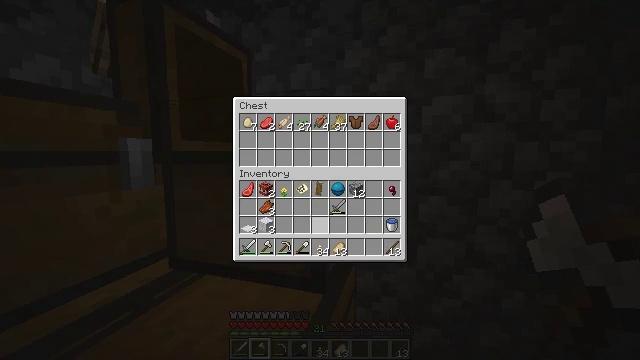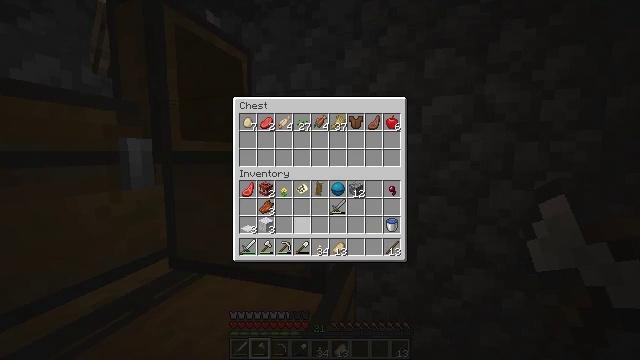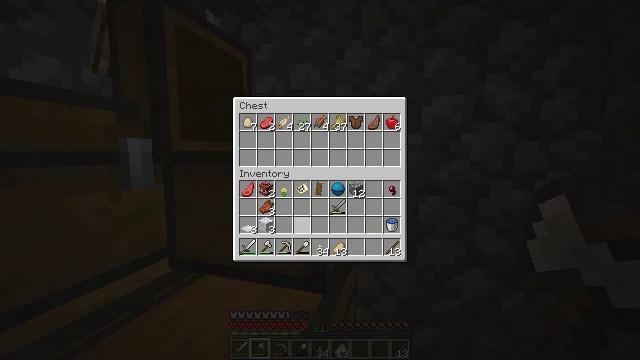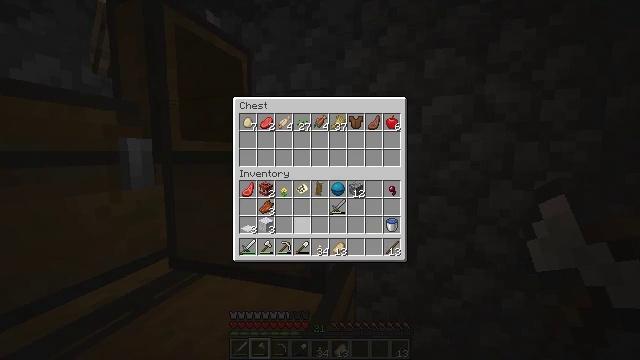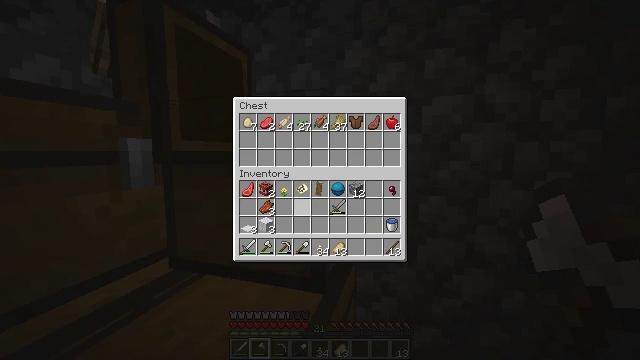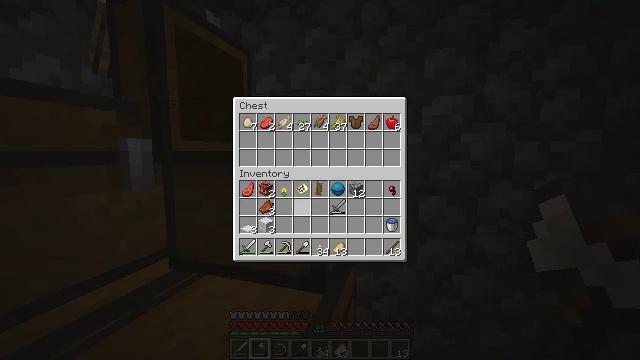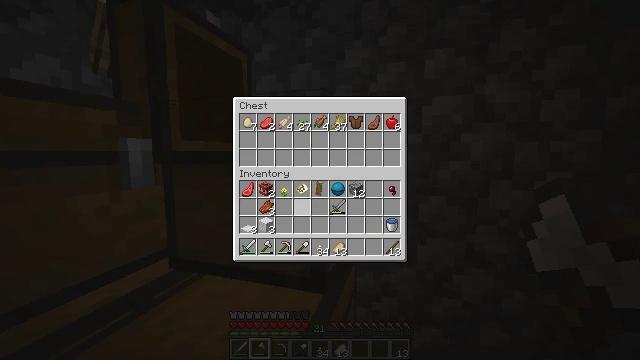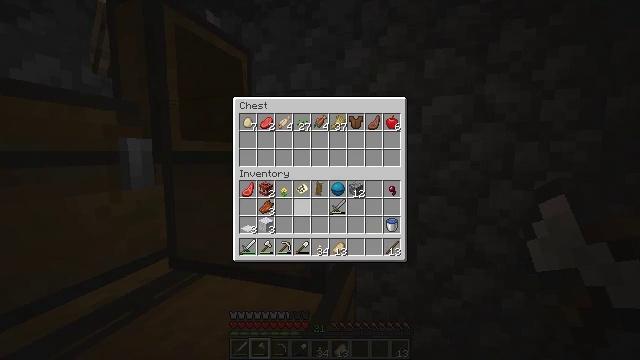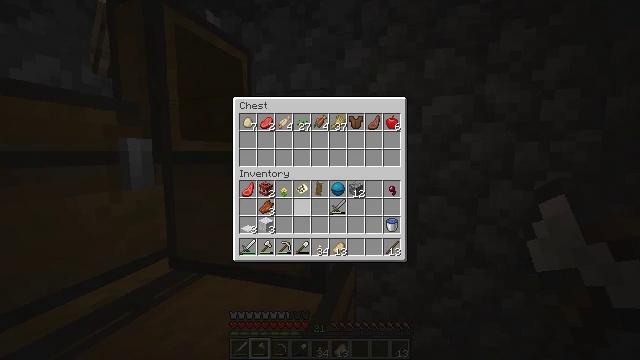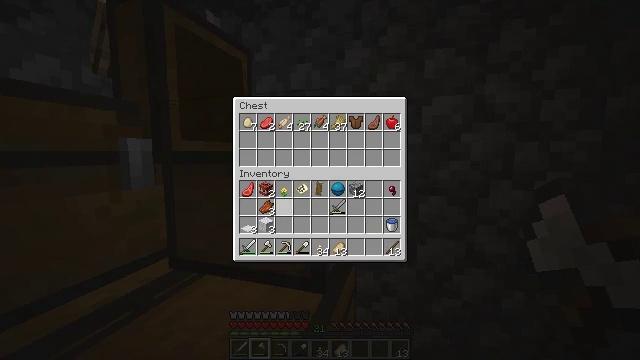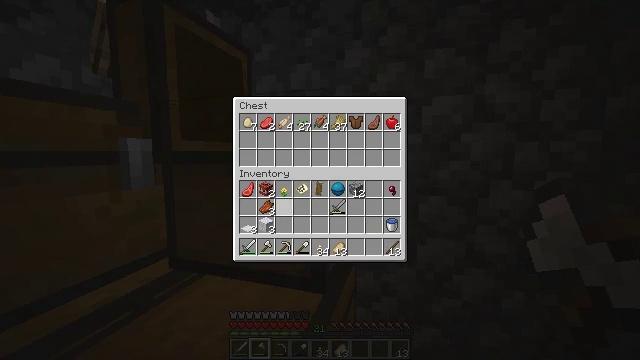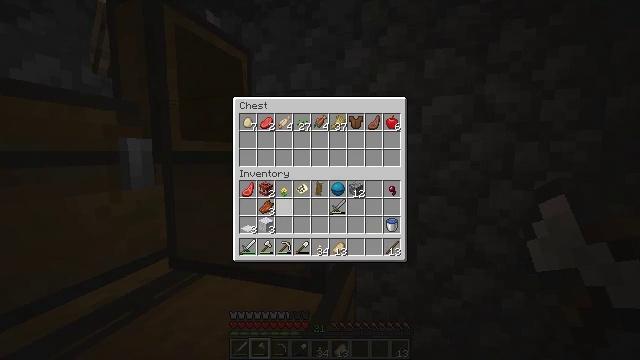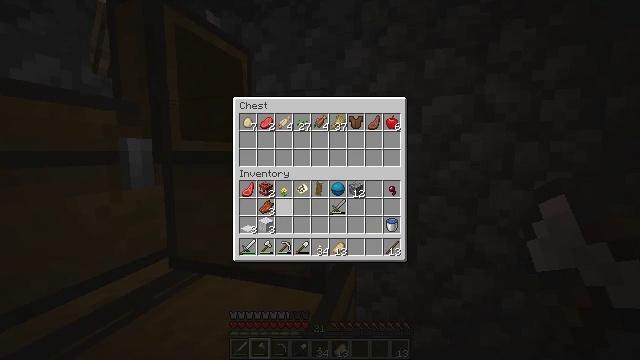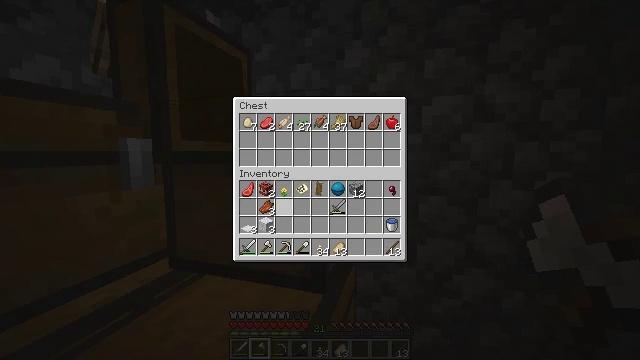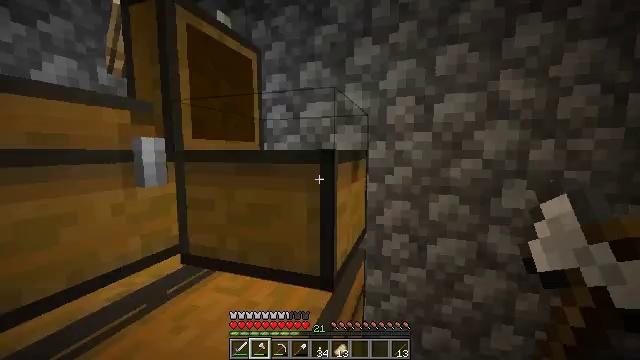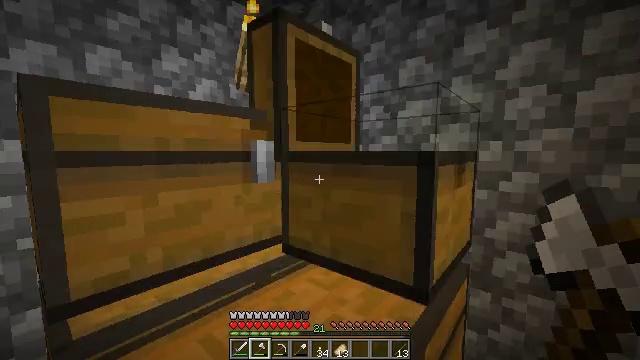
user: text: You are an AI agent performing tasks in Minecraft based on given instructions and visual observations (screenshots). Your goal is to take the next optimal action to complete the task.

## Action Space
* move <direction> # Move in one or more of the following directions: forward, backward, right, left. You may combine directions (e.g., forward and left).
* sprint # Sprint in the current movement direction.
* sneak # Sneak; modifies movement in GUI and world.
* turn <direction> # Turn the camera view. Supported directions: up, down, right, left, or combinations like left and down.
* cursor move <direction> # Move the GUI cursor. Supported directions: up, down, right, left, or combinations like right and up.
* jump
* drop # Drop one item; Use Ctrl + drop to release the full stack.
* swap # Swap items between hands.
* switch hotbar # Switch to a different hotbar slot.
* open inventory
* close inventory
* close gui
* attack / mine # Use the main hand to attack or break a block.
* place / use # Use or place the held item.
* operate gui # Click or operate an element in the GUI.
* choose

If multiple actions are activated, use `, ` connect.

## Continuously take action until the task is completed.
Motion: motion action
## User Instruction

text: Gather the chest from its place.
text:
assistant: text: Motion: no_op
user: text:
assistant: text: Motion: no_op
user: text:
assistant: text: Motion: no_op
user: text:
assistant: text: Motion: no_op
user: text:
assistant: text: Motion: no_op
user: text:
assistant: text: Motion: no_op
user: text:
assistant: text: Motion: no_op
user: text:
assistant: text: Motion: no_op
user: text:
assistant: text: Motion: no_op
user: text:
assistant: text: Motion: no_op
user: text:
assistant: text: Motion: no_op
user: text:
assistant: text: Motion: no_op
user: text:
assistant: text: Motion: no_op
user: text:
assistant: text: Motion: cursor move left, close inventory
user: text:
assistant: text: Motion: turn left, close inventory
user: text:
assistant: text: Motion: turn left and up, close inventory
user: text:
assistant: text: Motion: turn left
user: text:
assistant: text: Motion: turn left
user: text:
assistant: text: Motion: turn left
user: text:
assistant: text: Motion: turn left
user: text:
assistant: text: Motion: turn left
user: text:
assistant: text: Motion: turn left
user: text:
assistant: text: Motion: move forward, turn left
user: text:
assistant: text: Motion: move forward, turn left
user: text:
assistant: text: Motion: turn left
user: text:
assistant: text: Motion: turn left
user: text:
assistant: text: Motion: move forward, turn left
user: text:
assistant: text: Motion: move forward
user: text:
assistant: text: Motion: move forward
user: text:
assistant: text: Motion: move forward